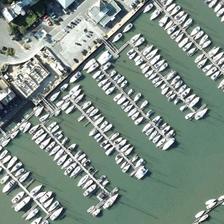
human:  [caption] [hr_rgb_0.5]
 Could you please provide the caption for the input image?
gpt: many boats are orderly in a port near several buildings .

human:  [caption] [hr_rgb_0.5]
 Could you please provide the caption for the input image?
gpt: many boats are orderly in a port near several buildings .

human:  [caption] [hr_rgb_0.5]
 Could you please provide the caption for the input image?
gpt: many ships are in the harbour, outside which is the sand .

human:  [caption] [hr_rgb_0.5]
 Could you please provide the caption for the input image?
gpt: the harbour is surrounded by a lot of houses .

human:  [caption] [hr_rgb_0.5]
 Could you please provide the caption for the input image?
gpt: the harbour is surrounded by a lot of houses .